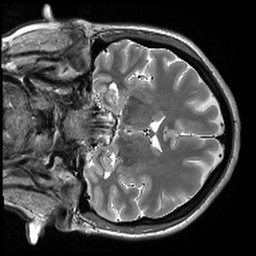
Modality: T2w
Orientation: coronal
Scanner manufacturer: siemens
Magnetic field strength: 3 T
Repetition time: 9.86 s
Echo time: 0.05 s